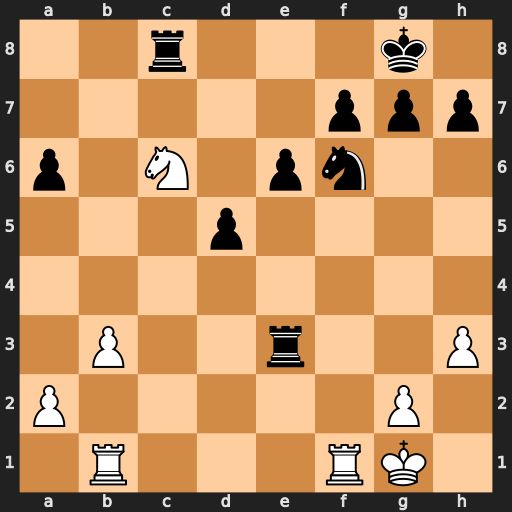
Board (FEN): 2r3k1/5ppp/p1N1pn2/3p4/8/1P2r2P/P5P1/1R3RK1
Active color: w
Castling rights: -
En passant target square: -
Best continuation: Ne7+ Kf8 Nxc8